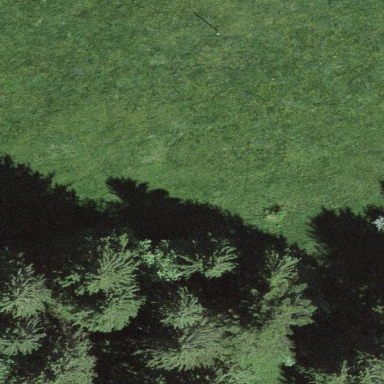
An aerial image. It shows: Forest area predominantly covered with needle-leaved trees.